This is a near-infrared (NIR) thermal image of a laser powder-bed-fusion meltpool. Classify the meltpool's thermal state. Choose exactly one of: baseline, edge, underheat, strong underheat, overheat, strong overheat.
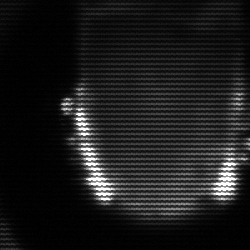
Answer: baseline